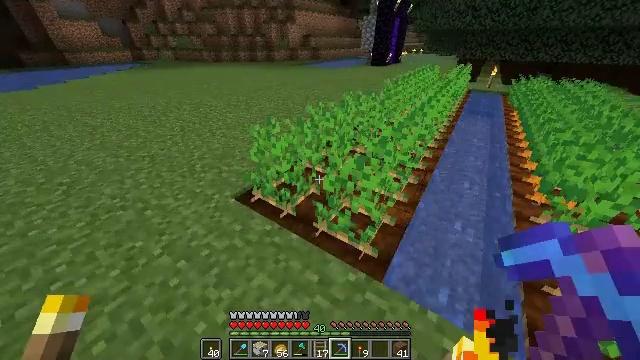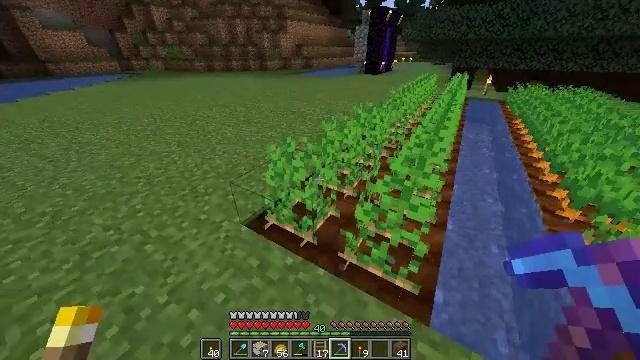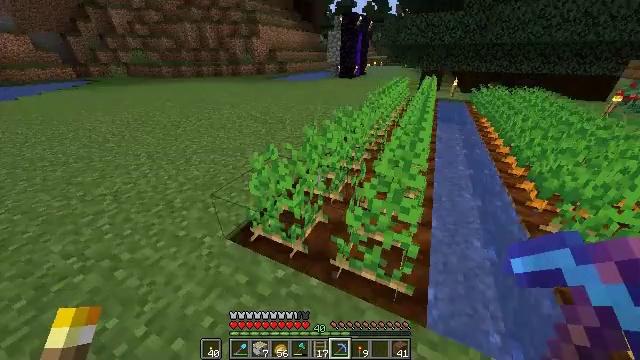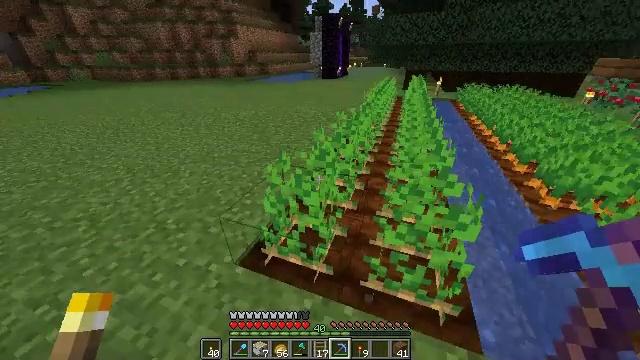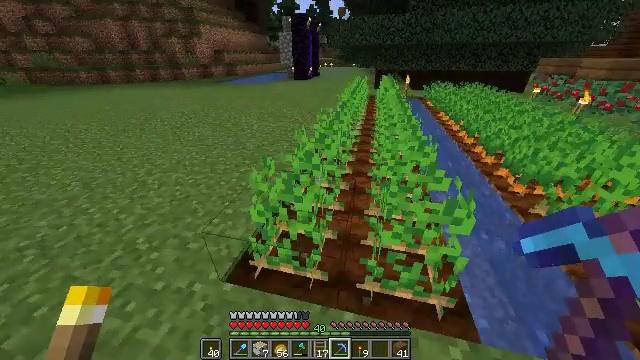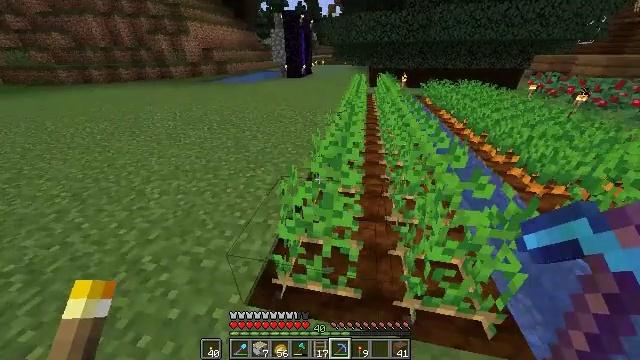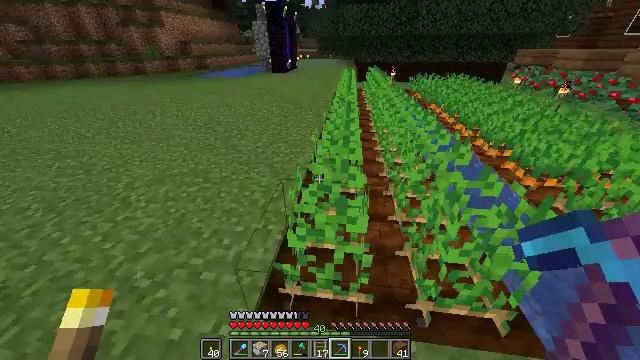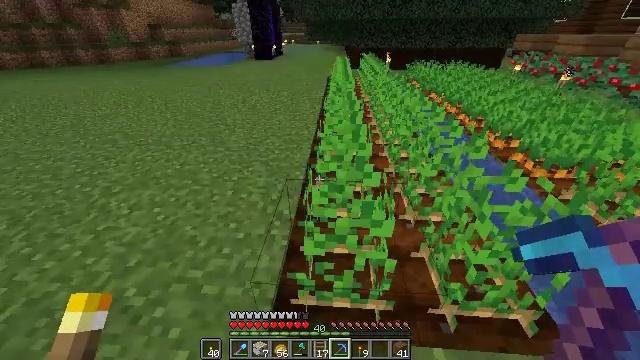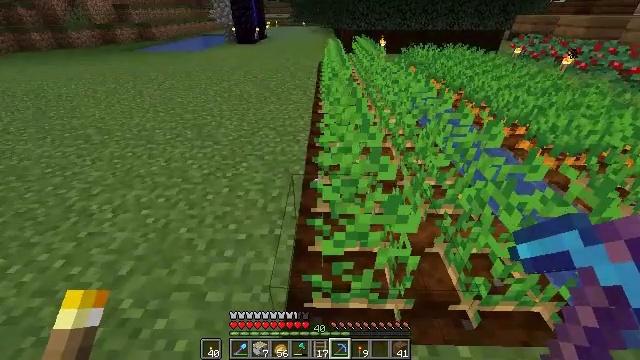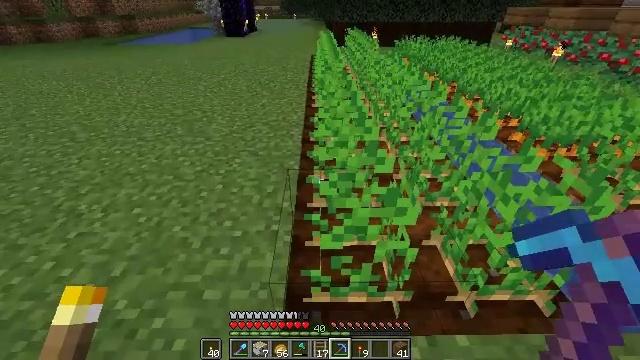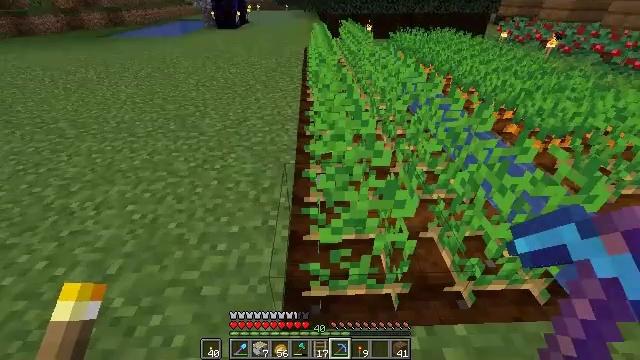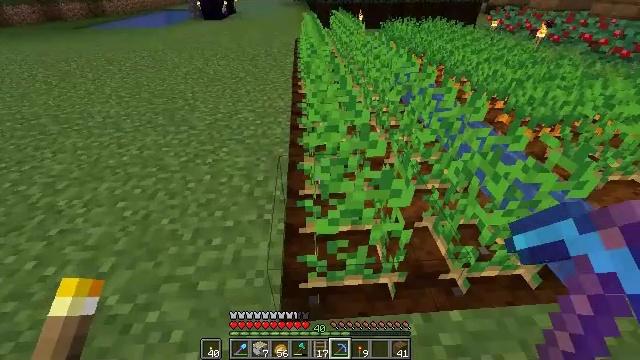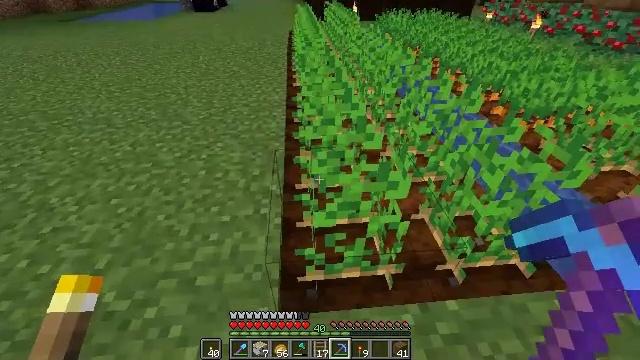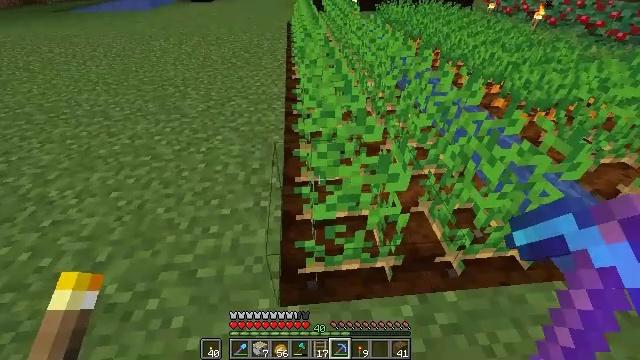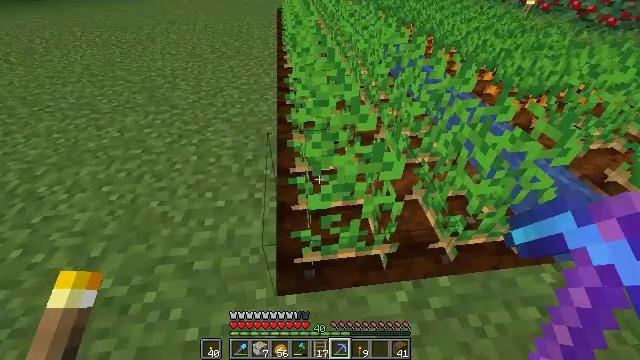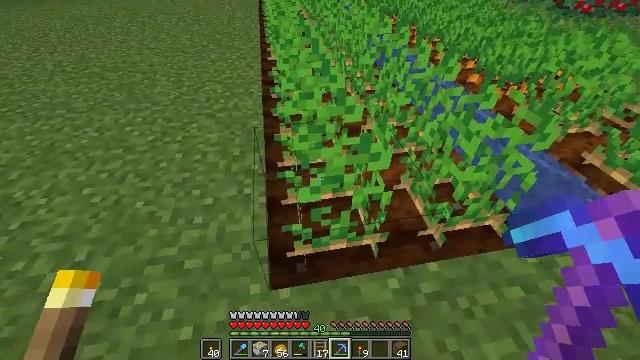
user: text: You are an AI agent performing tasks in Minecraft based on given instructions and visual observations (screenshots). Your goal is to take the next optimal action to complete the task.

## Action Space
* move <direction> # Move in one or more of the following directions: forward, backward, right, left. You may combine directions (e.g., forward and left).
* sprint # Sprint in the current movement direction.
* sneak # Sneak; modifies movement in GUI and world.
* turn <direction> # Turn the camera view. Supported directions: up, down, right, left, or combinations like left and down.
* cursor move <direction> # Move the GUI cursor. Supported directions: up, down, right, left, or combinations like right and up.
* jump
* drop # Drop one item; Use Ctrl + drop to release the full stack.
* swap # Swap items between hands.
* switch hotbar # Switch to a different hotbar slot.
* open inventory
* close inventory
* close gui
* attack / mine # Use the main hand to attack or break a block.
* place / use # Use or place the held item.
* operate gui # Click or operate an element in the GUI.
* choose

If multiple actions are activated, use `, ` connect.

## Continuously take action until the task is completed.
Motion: motion action
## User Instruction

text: Mine potatoes from the farmland.
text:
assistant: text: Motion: move forward and move left, turn right and up
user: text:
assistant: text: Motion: move forward and move left, turn right
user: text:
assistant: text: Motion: move forward and move left, turn right
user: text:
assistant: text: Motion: move forward and move left, turn right
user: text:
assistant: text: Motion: move left, turn right
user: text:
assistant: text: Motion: move left, turn right
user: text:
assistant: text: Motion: turn right
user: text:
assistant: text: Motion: turn right and down
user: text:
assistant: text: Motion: turn right and down
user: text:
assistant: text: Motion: turn right and down
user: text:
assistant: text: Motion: turn right and down
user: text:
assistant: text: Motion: turn right and down
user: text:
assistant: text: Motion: turn down
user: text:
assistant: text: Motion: turn right and down
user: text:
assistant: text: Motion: turn right and down
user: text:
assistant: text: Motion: move forward, attack / mine
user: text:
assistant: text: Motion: move forward, attack / mine
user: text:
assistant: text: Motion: move forward, turn left, attack / mine
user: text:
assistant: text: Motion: move forward, turn left and up, attack / mine
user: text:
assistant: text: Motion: move forward, turn left
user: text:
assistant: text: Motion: move forward, attack / mine
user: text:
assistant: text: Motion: move forward, turn up, attack / mine
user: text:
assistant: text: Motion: move forward, turn up, attack / mine
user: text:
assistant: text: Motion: move forward
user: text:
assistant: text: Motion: move forward, attack / mine
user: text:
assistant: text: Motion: move forward, attack / mine
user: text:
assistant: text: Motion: move forward, attack / mine
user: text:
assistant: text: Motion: move forward, attack / mine
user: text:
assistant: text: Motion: move forward, attack / mine
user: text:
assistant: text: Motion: move forward, attack / mine